Question: Im very new to embedded programming started yesterday actually and Ive noticed something I think is strange. I have a very simple program doing nothing but return 0.
'''
int main() {
return 0;
}
'''
When I run this in IAR Embedded Workbench I have a memory view showing me the programs memory. Ive noticed that in the memory there is some memory but then it is a big block of empty space and then there is memory again (I suck at explaining :P so here is an image of the memory)

Please help me understand this a little more than I do now. I dont really know what to search for because Im so new to this.
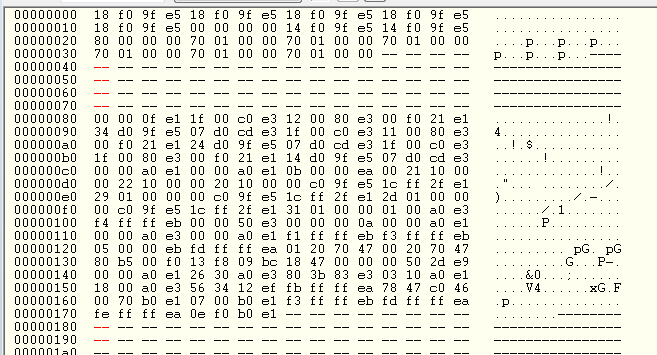
Answer: The first two lines are the 8 interrupt vectors, expressed as 32-bit instructions with the highest byte last. That is, read them in groups of 4 bytes, with the highest byte last, and then convert to an instruction via the usual method. The first few vectors, including the reset at memory location 0, turn out to be LDR instructions, which load an immediate address into the PC register. This causes the processor to jump to that address. (The reset vector is also the first instruction to run when the device is switched on.)
You can see the structure of an LDR instruction <URL>, or at many other places via an internet search. If we write the reset vector '18 f0 95 e5' as 'e5 95 f0 18', then we see that the PC register is loaded with the address located at an offset of 0x20.
So the next two lines are memory locations referred to by instructions in the first two lines. The reset vector sends the PC to 0x00000080, which is where the C runtime of your program starts. (The other vectors send the PC to 0x00000170 near the end of your program. What this instruction is is left to the reader.)
Typically, the C runtime is code added to the front of your program that loads the global variables into RAM from flash, and sets the uninitialized RAM to 0. Your program starts after that.
Your original question was: why have such a big gap of unused flash? The answer is that flash memory is not really at a premium, so we can waste a little, and that having extra space there allows for forward-compatibility. If we need to increase the vector table size, then we don't need to move the code around. In fact, this interrupt model has been changed in the new ARM Cortex processors anyway.